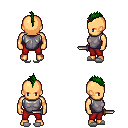
a pixel art fantasy rpg character, male body template, human, tanned skin, steel chest armor, red pants, green mohawk hairstyle, white slippers, dagger, four views (front, back, left, right), 2x2 character sprite sheet, small pixel art, hard edges, no anti-aliasing